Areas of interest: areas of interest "Qiantang District Traffic Police Battalion Yipeng Squad"
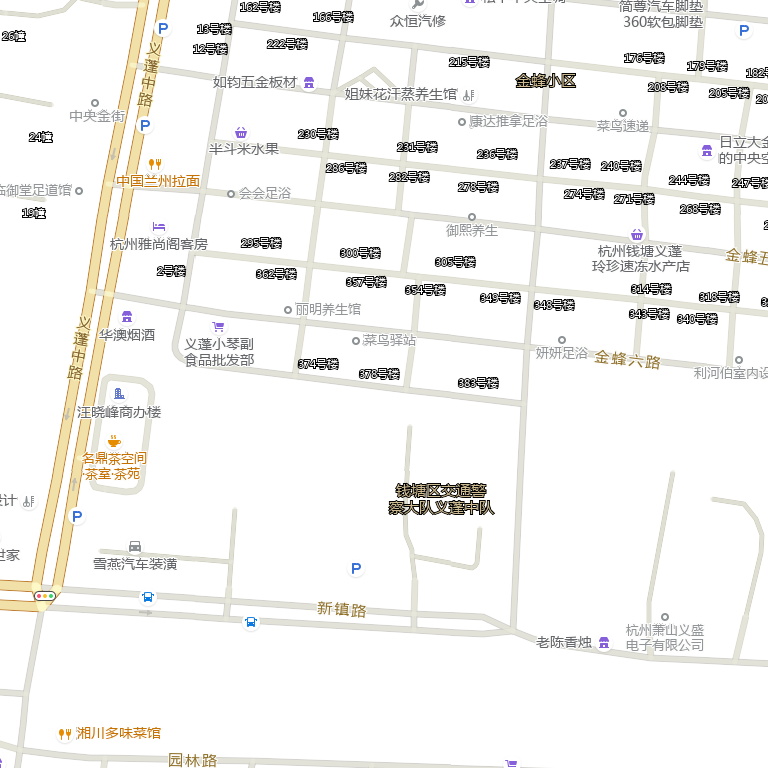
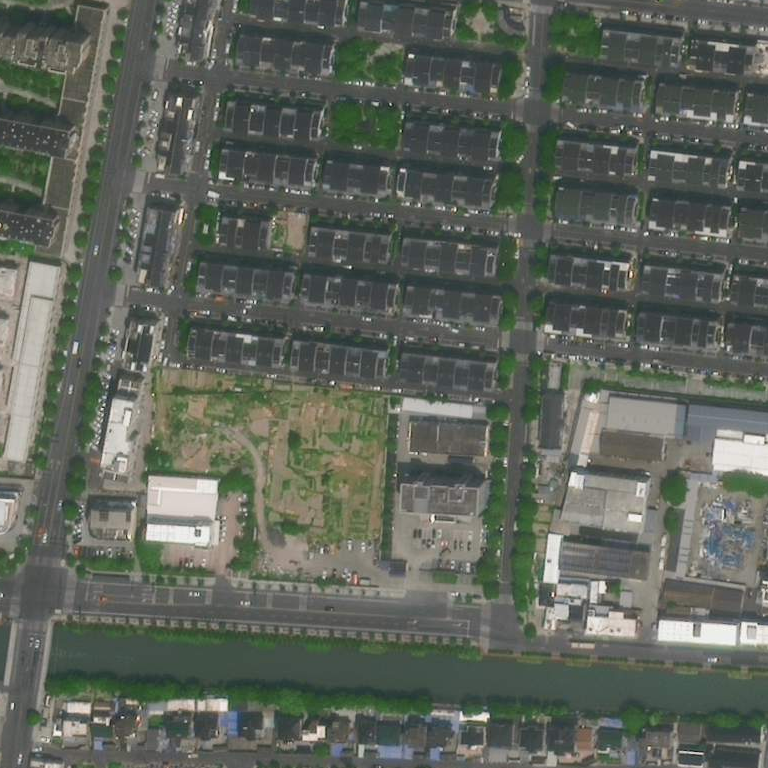